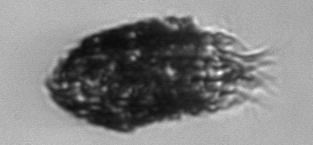
Label: Stenosemella_pacifica